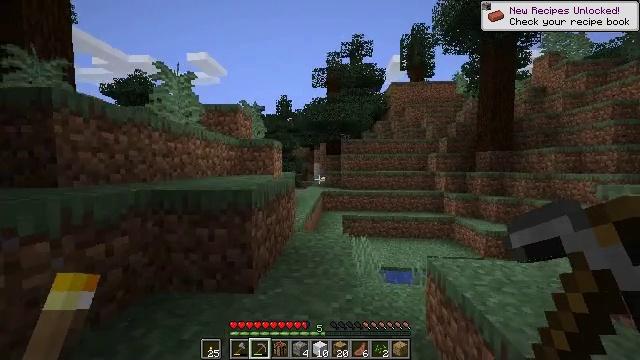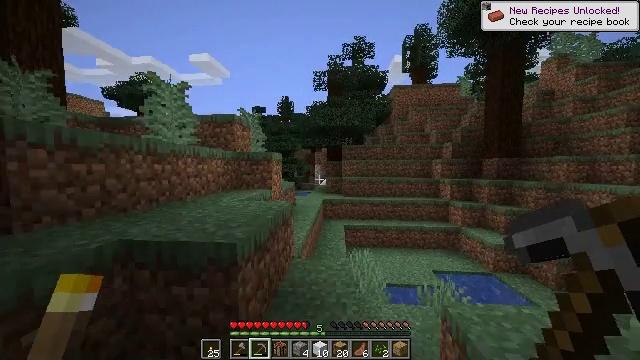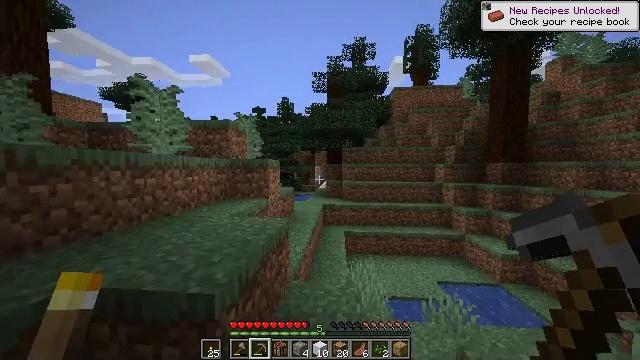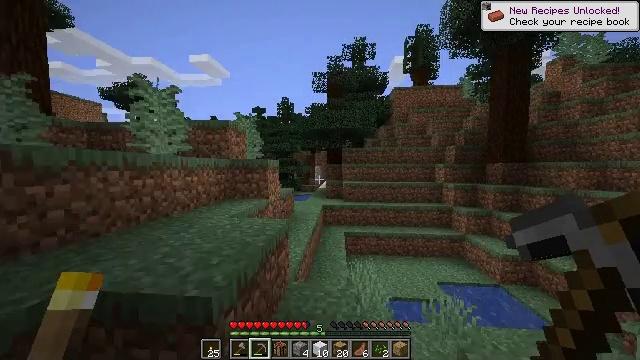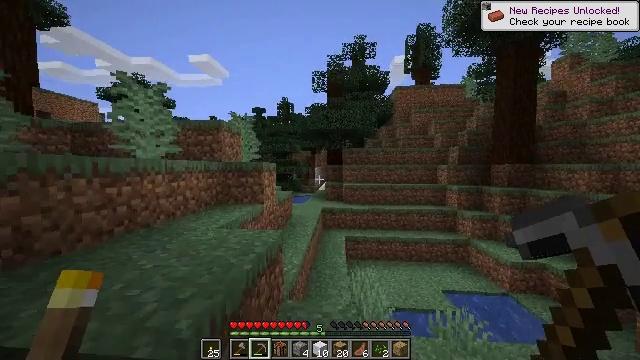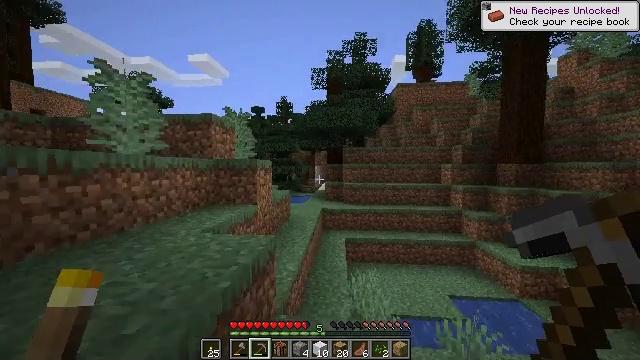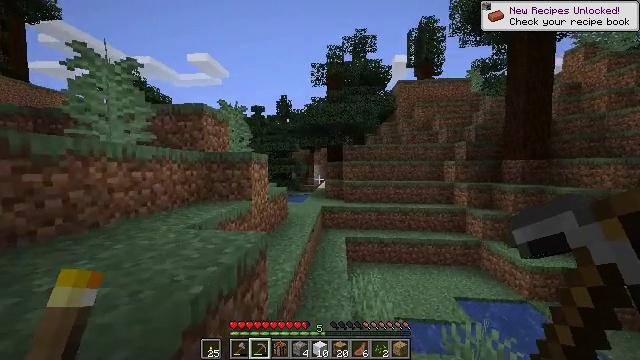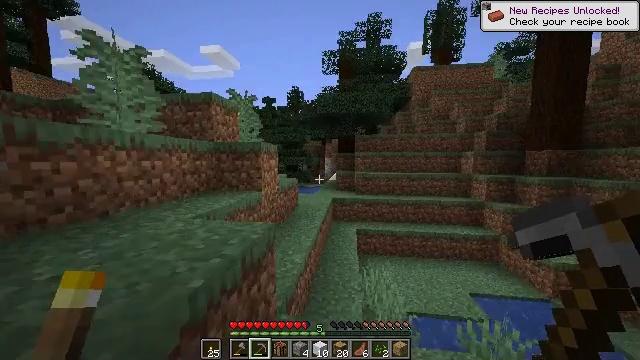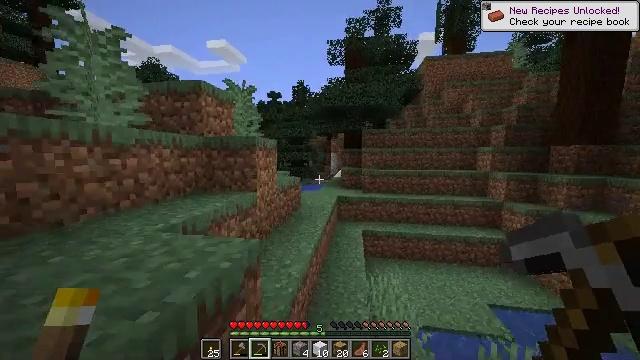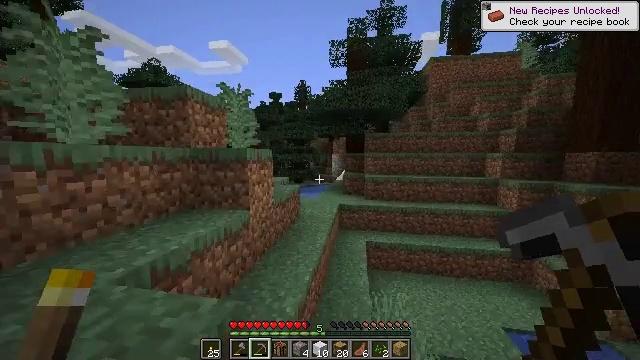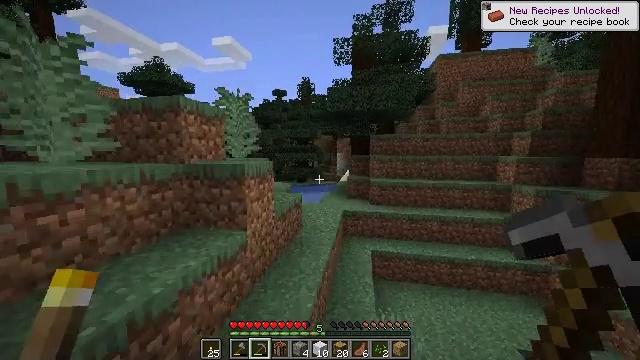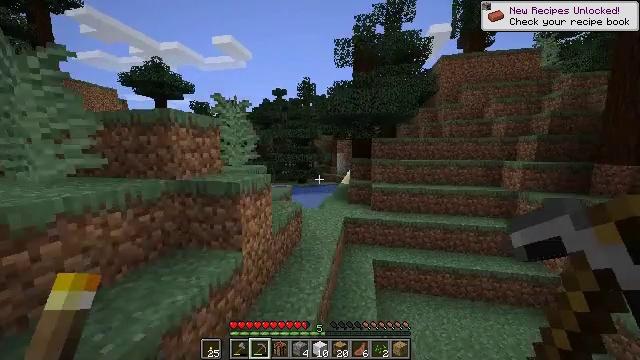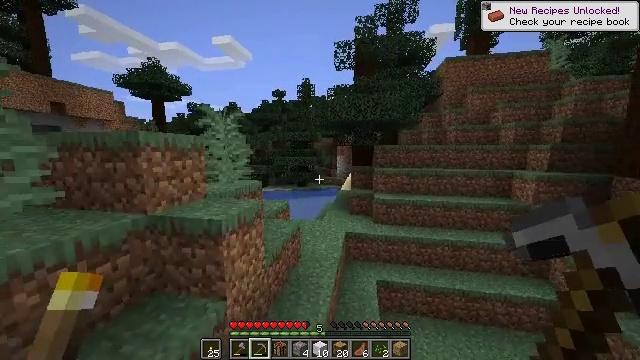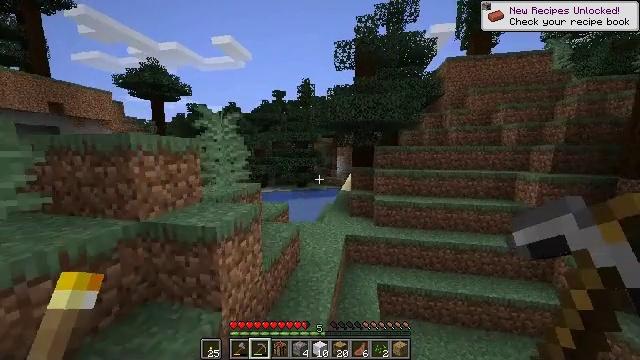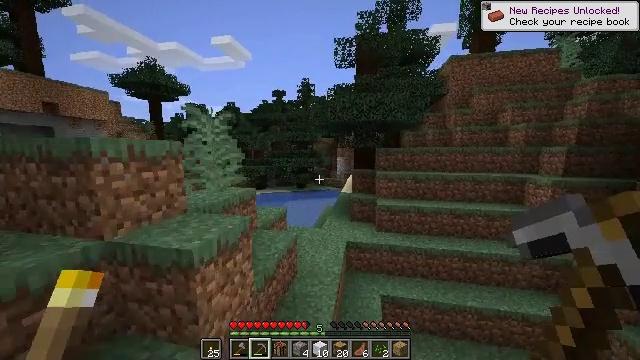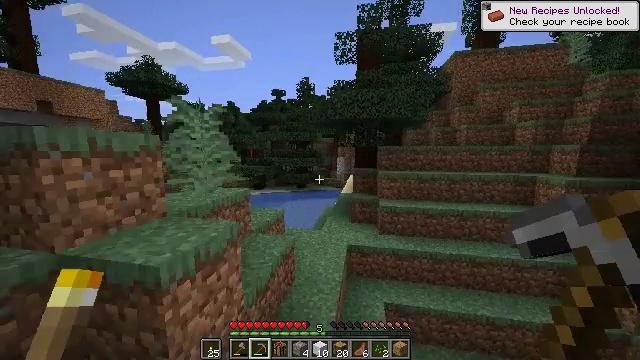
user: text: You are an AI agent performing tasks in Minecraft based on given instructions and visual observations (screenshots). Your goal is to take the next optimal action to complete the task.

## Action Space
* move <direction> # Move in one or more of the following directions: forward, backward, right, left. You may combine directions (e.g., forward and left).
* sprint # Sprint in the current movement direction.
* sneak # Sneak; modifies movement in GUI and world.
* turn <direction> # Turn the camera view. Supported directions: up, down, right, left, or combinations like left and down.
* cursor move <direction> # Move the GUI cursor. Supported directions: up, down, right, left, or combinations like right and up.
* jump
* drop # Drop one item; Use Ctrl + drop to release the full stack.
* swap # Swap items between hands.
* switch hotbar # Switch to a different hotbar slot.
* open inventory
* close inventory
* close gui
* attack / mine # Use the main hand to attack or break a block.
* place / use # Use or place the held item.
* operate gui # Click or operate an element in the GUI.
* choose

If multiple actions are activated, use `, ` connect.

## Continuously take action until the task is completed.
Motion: motion action
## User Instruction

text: Collect fern using your hands.
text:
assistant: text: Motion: move forward, sprint, jump
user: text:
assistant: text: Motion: move forward, sprint, jump
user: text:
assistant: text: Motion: move forward, sprint, jump
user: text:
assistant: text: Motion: move forward, sprint, jump
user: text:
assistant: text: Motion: move forward, sprint, jump
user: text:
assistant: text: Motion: move forward, sprint, jump
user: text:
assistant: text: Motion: move forward, sprint, turn left and down, jump
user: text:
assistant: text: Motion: move forward, sprint, turn left and down, jump
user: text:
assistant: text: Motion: move forward, sprint, jump
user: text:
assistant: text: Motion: move forward, sprint, turn left, jump
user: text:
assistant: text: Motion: move forward, sprint, jump
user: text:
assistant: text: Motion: move forward, sprint, jump
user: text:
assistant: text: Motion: move forward, sprint, jump
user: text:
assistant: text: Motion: move forward, sprint, jump
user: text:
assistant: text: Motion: move forward, sprint, jump
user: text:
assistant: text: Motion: move forward, sprint, jump
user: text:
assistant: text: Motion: move forward, sprint, jump
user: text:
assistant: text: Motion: move forward, sprint, jump
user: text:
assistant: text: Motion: move forward, sprint, jump
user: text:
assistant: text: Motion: move forward, sprint, jump
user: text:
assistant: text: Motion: move forward, sprint, jump
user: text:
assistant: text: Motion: move forward, sprint, jump
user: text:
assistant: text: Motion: move forward, sprint, jump
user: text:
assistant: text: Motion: move forward, sprint, jump
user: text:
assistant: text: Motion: move forward, sprint, jump
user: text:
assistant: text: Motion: move forward, sprint, turn down, jump
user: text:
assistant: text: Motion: move forward, sprint, turn down, jump
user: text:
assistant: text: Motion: move forward, sprint, turn left and down, jump
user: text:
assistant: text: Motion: move forward, sprint, turn left and down, jump
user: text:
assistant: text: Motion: move forward, sprint, turn left, jump